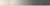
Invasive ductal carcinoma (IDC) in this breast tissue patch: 0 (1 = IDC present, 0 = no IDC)